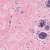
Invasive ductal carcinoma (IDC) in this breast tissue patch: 0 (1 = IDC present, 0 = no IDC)